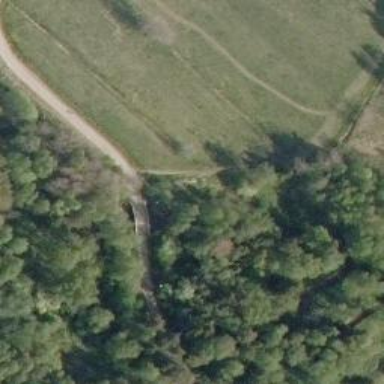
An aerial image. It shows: Cycleway track on bridge.